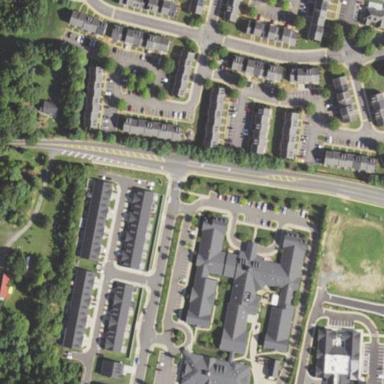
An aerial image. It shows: Nursing home building.